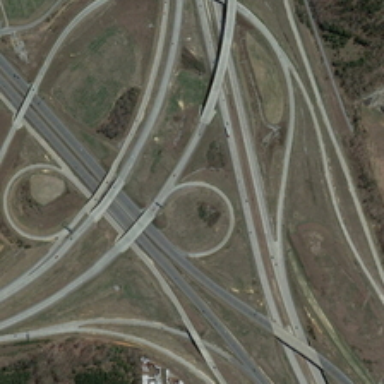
The ease of the road is surrounded by land and many houses .